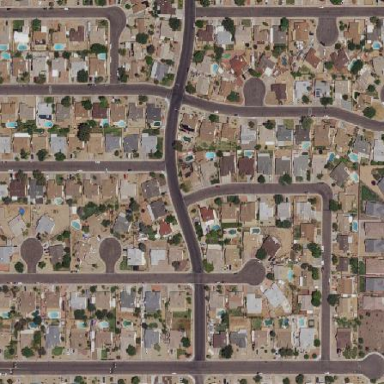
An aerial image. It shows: Residential area consisting of single-family homes.